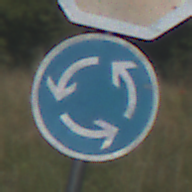
Verkehrszeichen: Kreisverkehr
Zusatzzeichen oben: Stop
Umgebung: Outdoor, Nature
Tageszeit: Midday
Wetter: Clear
Licht: Natural
Jahreszeit: NotSpecified
Kontrast: HighContrast